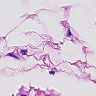
Metastatic tissue present: no